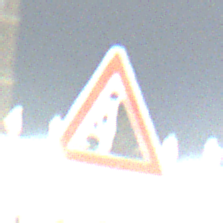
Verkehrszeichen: SteinschlagRechts
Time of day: Night
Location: Outdoor (Urban)
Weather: PartlyCloudy
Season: NotSpecified
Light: Artificial